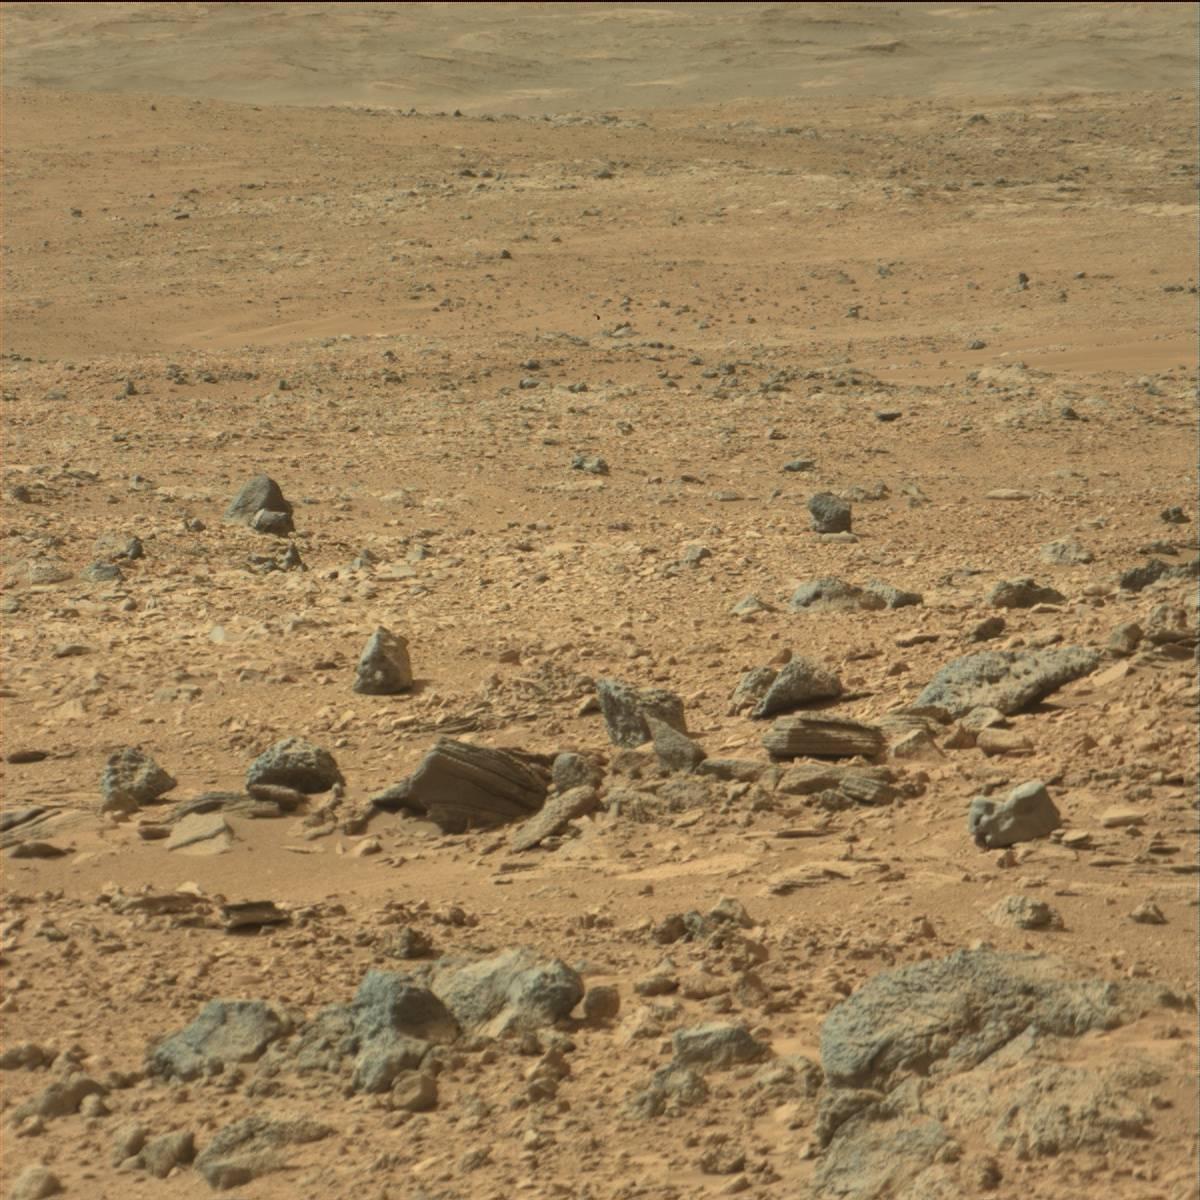
Terrain classes present: Bedrock, Ridge, Rock, Sand / Soil